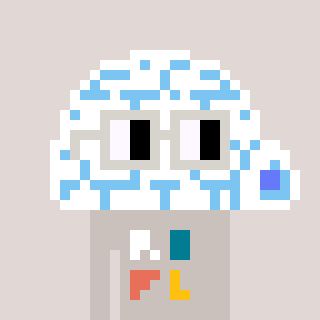
a pixel art character with square light gray glasses, a igloo-shaped head and a foggrey-colored body on a warm background